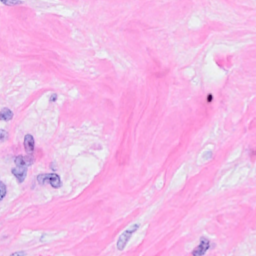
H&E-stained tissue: Breast